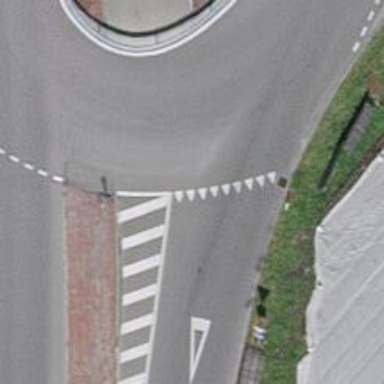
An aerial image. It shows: Road with "give way" sign.